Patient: sex M, age 46
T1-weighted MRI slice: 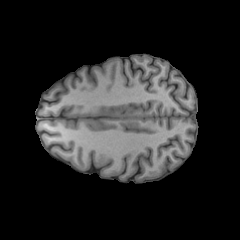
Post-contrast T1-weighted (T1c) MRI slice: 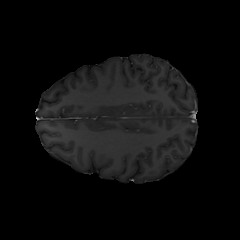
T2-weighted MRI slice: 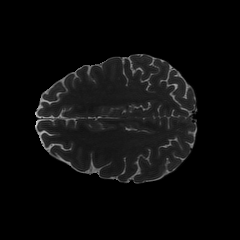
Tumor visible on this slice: no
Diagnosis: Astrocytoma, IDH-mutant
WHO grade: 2